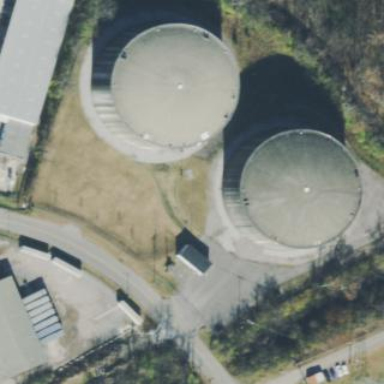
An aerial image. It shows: Water storage area.